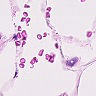
Metastatic tissue present: no